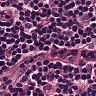
Metastatic tissue present: no